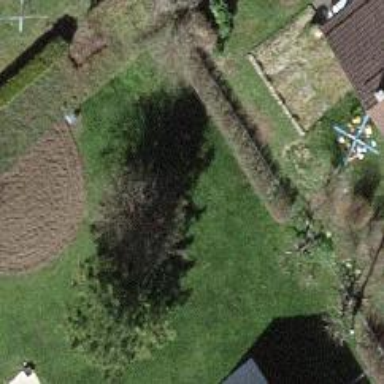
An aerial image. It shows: Single tag "natural: tree."